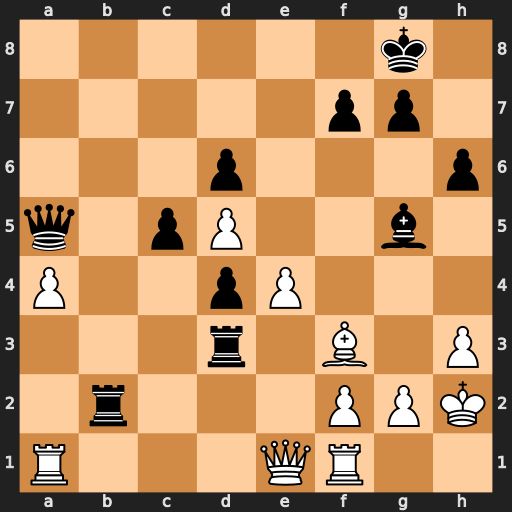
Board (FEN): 6k1/5pp1/3p3p/q1pP2b1/P2pP3/3r1B1P/1r3PPK/R3QR2
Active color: w
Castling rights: -
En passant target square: -
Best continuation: Qxa5